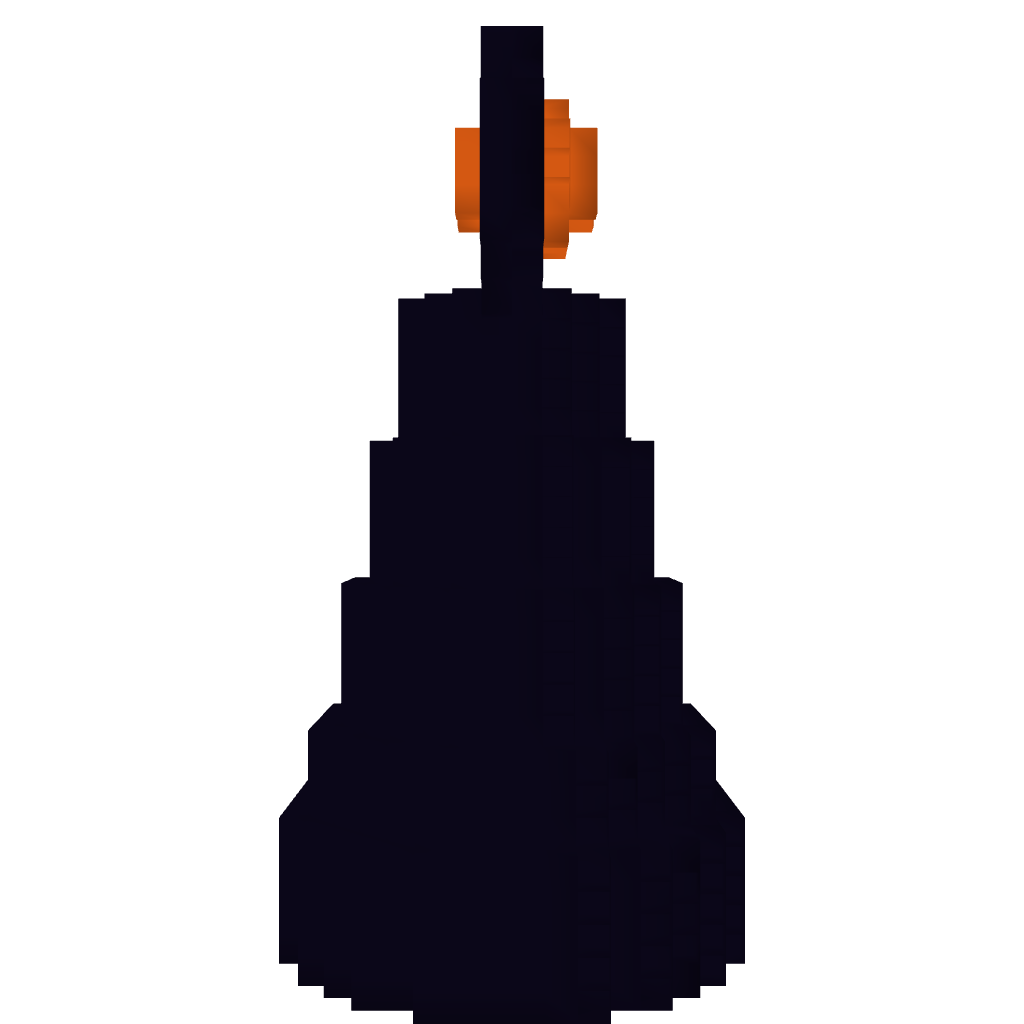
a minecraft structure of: eye tower